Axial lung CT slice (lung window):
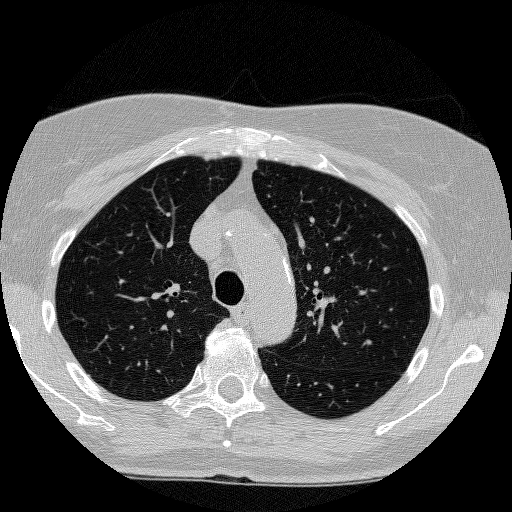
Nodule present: no